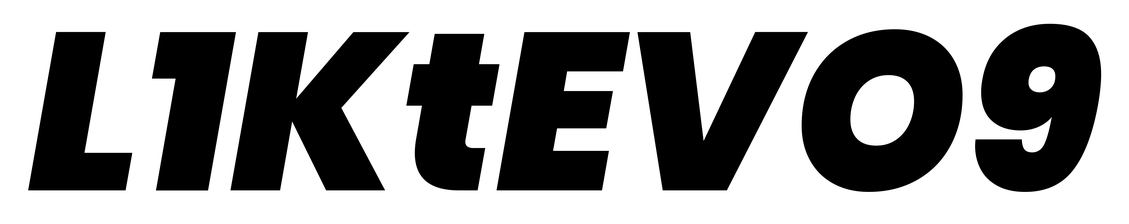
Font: Poppins-BlackItalic